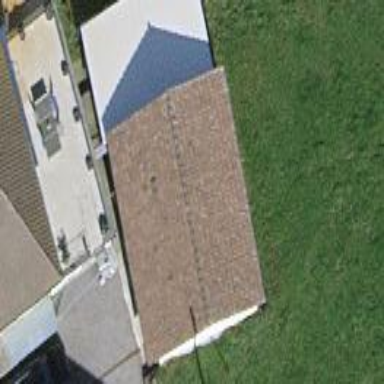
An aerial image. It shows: Garage.